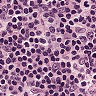
Metastatic tissue present: no